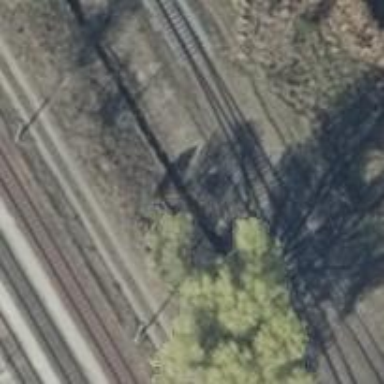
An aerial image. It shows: Railway yard.